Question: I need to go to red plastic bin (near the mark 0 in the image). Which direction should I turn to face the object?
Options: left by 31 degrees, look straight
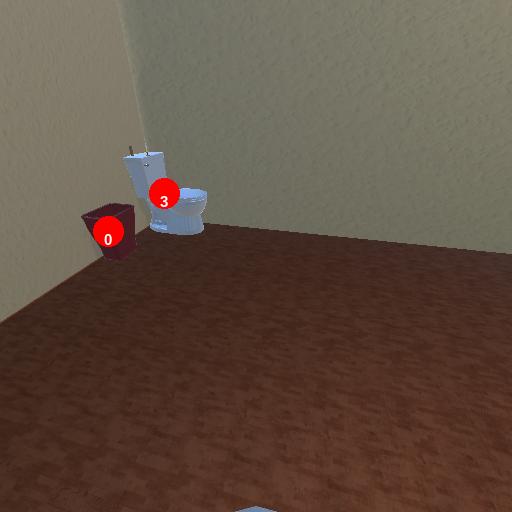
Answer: left by 31 degrees